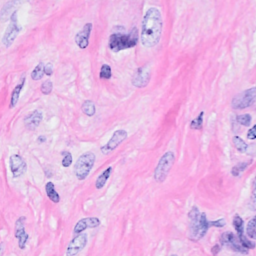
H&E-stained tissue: Breast